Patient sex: M
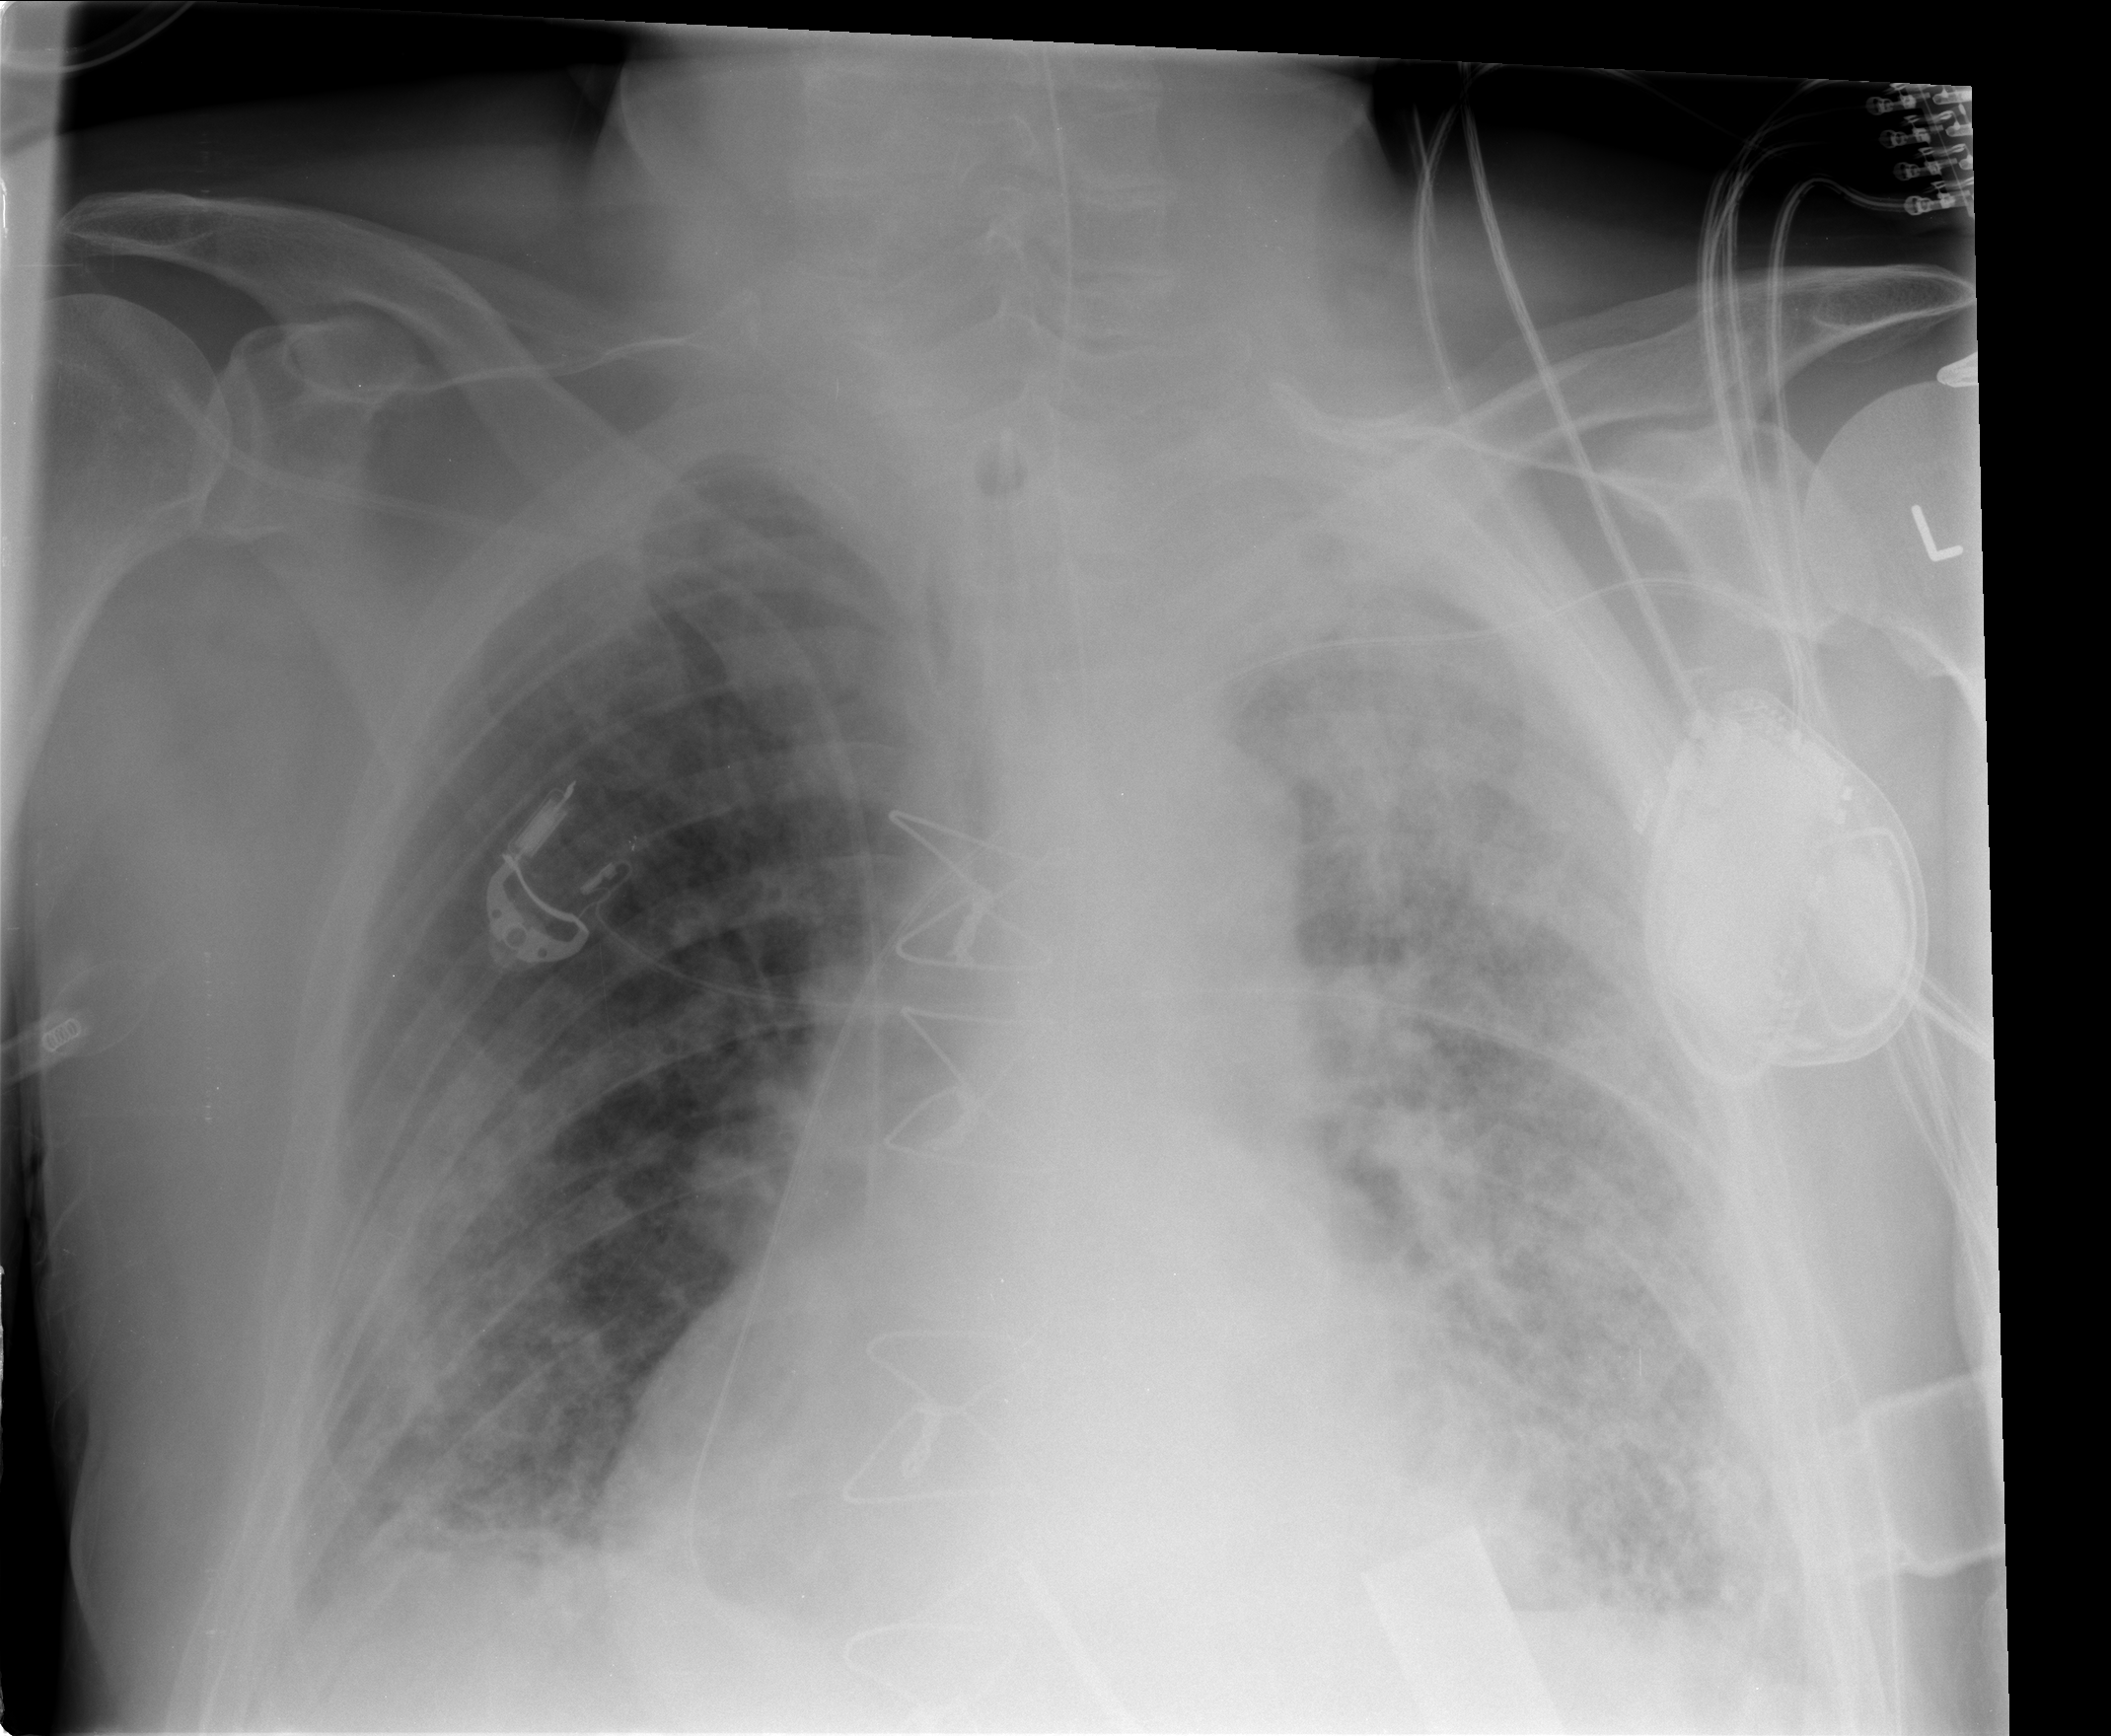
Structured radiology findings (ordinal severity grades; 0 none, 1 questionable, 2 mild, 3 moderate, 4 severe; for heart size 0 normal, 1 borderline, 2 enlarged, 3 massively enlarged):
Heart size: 1
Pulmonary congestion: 2
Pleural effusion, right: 1
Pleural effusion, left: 1
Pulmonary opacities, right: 2
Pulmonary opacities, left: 3
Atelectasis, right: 2
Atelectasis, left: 2